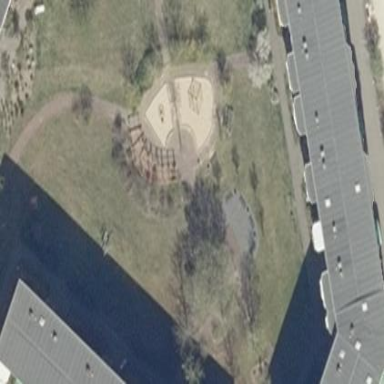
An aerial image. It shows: Park.